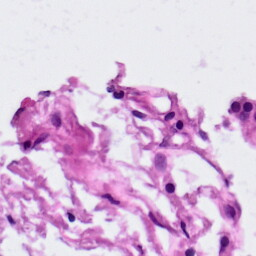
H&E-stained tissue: Lung